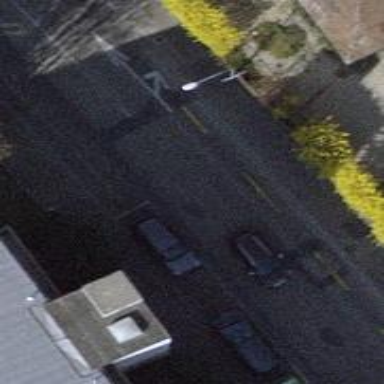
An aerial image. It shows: Street-side parking area.